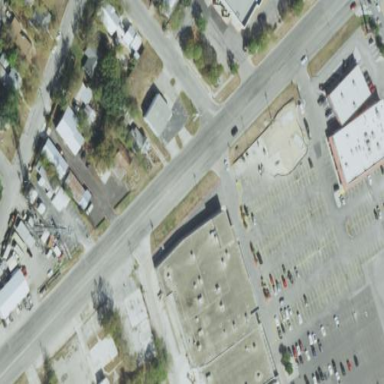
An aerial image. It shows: Retail building.